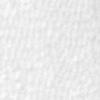
Label: no_change